Question: I'm creating a wx.Dialog subclass and I'm a little confused about how the dialog's DefaultItem property is supposed to work. I'm running on OS X. I put together this short example:
'''
import wx
class DialogTest(wx.Dialog):
def __init__(self, parent):
wx.Dialog.__init__(self, parent)
# text_entry = wx.TextCtrl(self, wx.NewId(), '')
button_sizer = wx.StdDialogButtonSizer()
ok_button = wx.Button(self, wx.ID_OK, 'OK')
button_sizer.SetAffirmativeButton(ok_button)
self.SetDefaultItem(ok_button)
cancel_button = wx.Button(self, wx.ID_CANCEL, 'Cancel')
button_sizer.SetCancelButton(cancel_button)
button_sizer.Realize()
outer_sizer = wx.BoxSizer(wx.VERTICAL)
# outer_sizer.Add(text_entry)
outer_sizer.Add((100, 100))
outer_sizer.Add(button_sizer, flag=wx.ALIGN_RIGHT | wx.BOTTOM, border=6)
self.SetSizer(outer_sizer)
outer_sizer.Fit(self)
if __name__ == '__main__':
app = wx.App(False)
DialogTest(None).ShowModal()
app.MainLoop()
'''
This displays a simple dialog with "OK" and "Cancel" buttons. If you uncomment the two commented-out lines there will also be a text box. I have two questions:
1. If I uncomment the TextCtrl lines then I can activate the OK button by pressing Return. If those lines are commented out, though, pressing Return doesn't "click" OK. (I tried clicking within the window first, to make sure that this wasn't some kind of focus problem, but that didn't change anything.) Why can't I use Return to hit the OK button without the text field in place? (Hitting Esc activates the Cancel button regardless of whether the text field is there.)
2. Why doesn't the OK button have the pulsating blue "default button" appearance? It should look like this one:

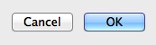
Answer: Instead of 'self.SetDefaultItem(ok_button)' use 'ok_button.SetDefault()'. The first just informs the dialog which will be the default button, but doesn't tell the button anything. The latter tells the button to be the default and then it tells the parent.